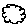
Label: cloud